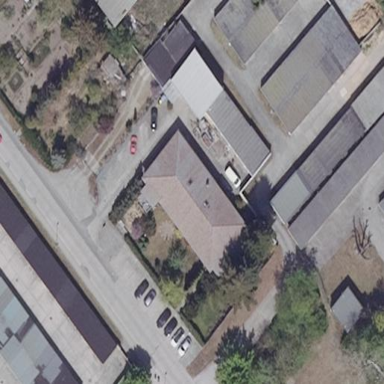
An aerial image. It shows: Residential building with hipped roof in red color. The roof is oriented along the building.